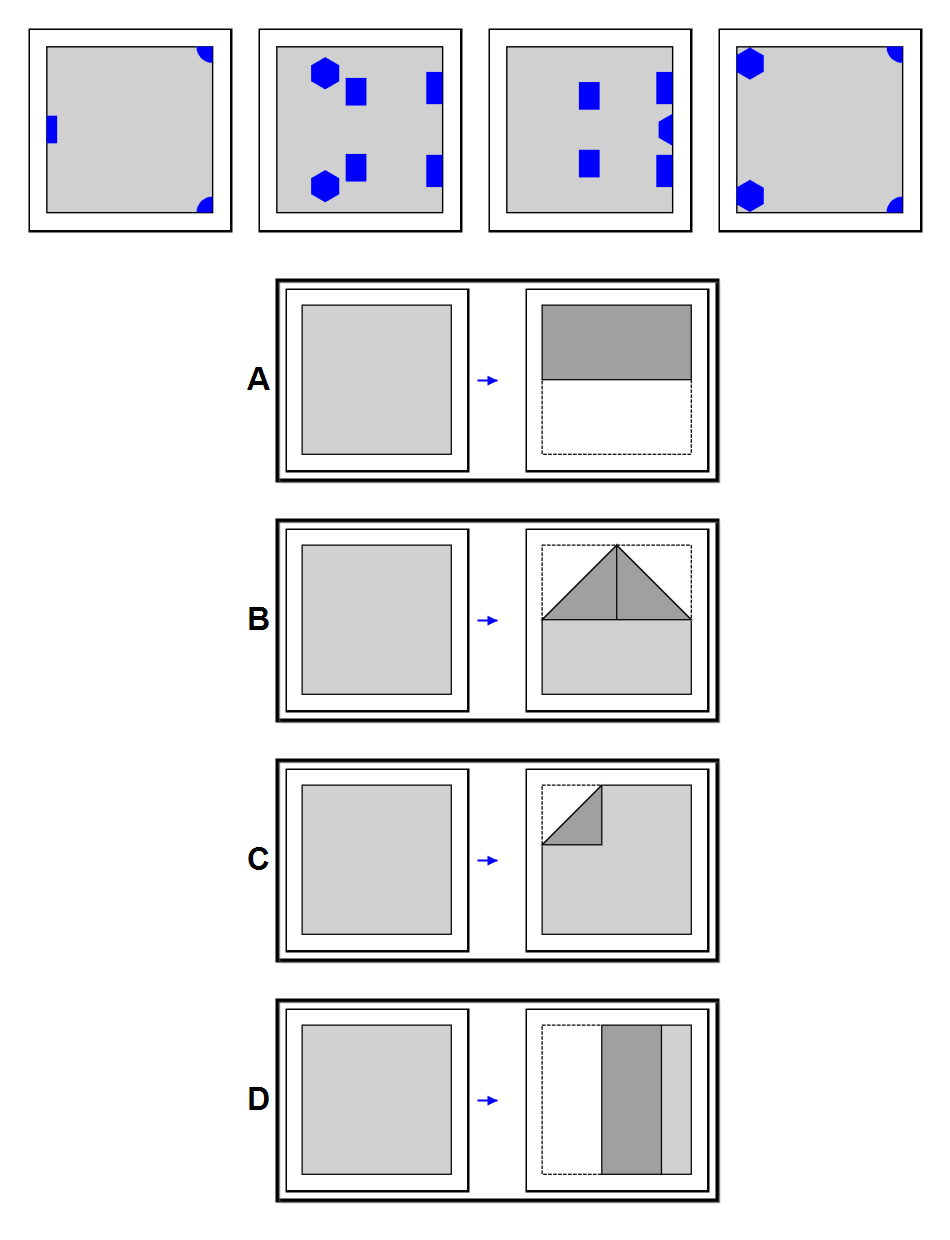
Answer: A